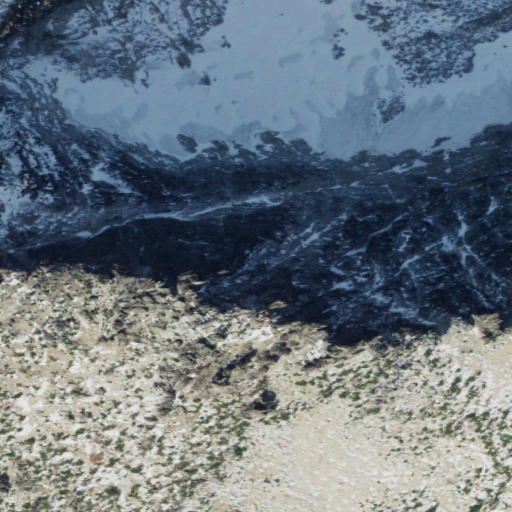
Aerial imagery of mountains in Washington named Stuart Range containing barren land, grassland, and snow